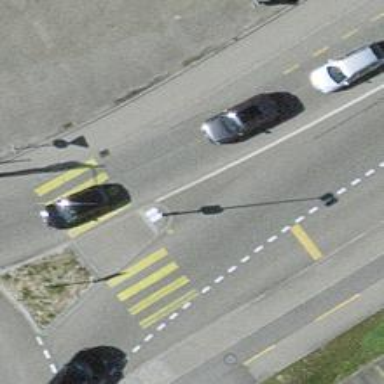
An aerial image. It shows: Marked road crossing with pedestrian island.